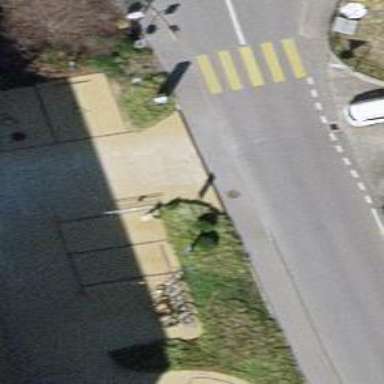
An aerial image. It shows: Post box.